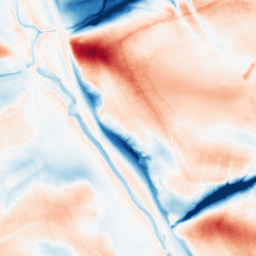
Category: classical
Decomposition family: gaussian_anisotropic
Decomposition parameters: sigma_x: 2
sigma_y: 20
Upsampling method: cubic_catmull_rom
Upsampling parameters: scale: 4
Upsampling scale: 4